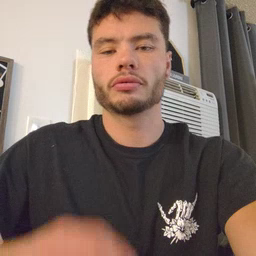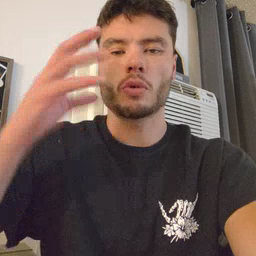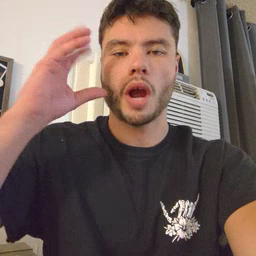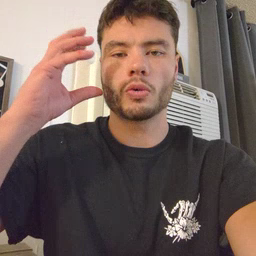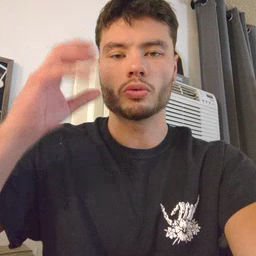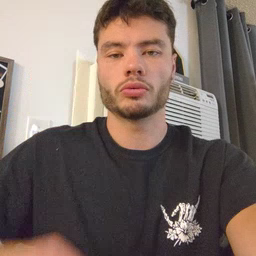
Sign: radio